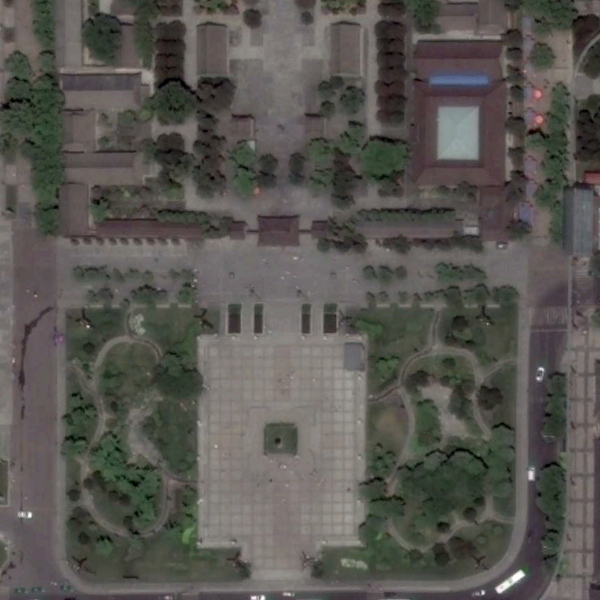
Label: Square